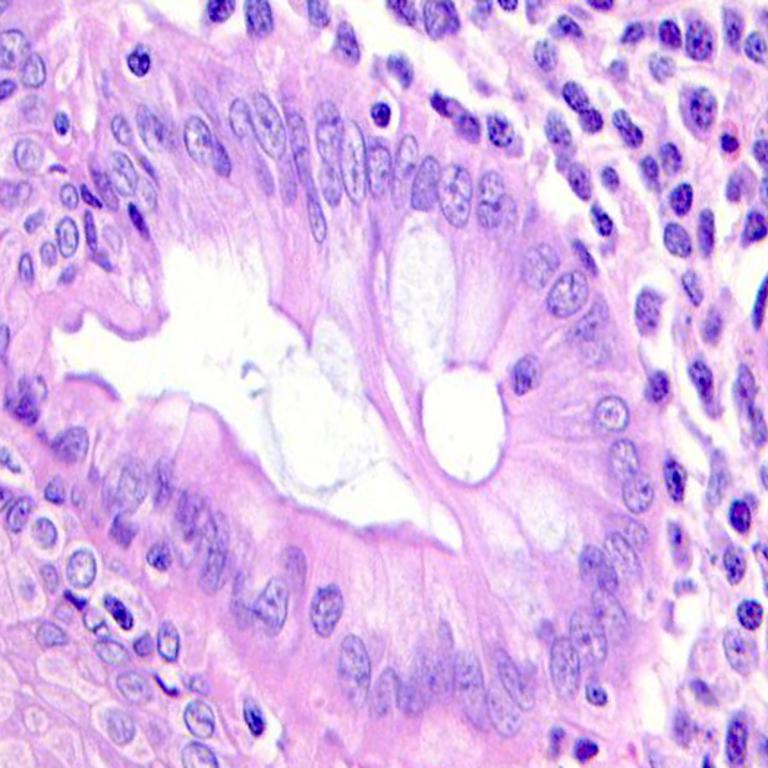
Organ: colon
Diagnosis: benign